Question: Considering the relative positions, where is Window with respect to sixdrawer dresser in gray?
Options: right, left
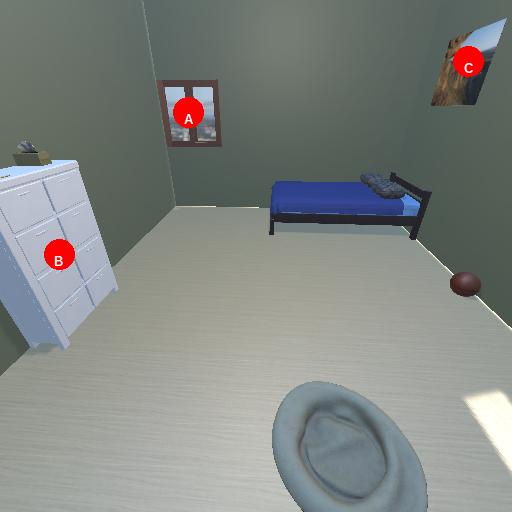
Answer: right